Field crop: tomato
Growth stage: 1
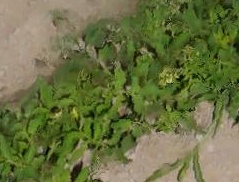
Species: tomato